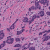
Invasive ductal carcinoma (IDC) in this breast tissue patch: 1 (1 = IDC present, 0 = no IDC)